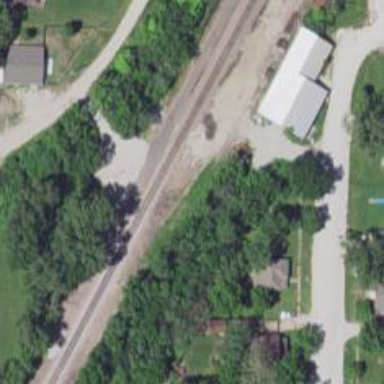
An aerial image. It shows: Railway siding for service.